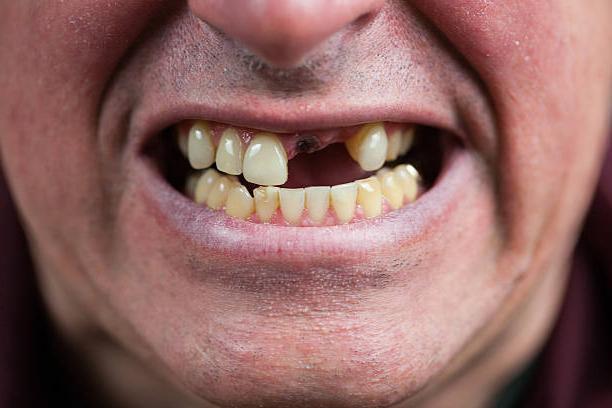
Condition: hypodontia